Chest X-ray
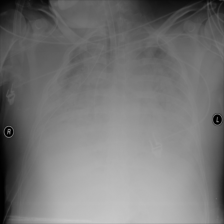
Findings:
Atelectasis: negative
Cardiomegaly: negative
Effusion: negative
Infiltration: negative
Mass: negative
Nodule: negative
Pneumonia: negative
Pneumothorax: negative
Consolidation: negative
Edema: negative
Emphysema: negative
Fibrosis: negative
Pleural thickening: negative
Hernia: negative